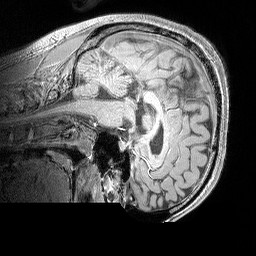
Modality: MP2RAGE
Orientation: sagittal
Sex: male
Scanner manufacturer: siemens
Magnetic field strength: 3 T
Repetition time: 5 s
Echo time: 0.00292 s